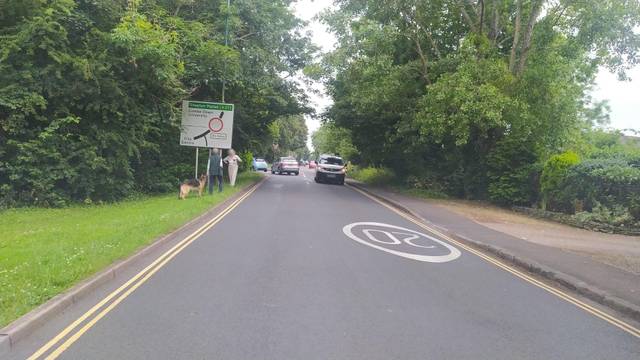
Region: United Kingdom
Coordinates: 51.375, -2.33